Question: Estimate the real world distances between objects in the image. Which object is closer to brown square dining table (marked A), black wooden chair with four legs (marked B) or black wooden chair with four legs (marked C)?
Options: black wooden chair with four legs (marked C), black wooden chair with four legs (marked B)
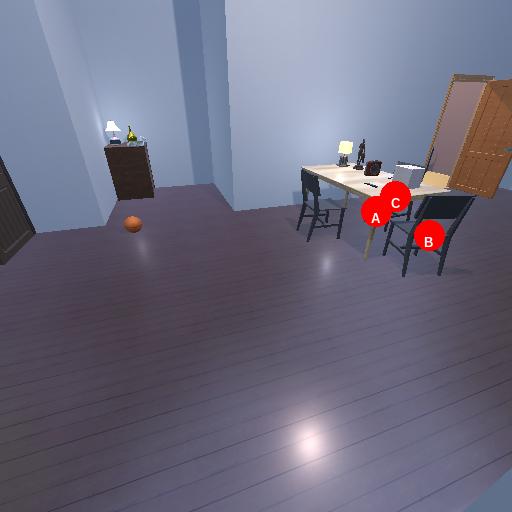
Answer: black wooden chair with four legs (marked C)